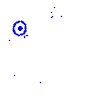
Particle: electron